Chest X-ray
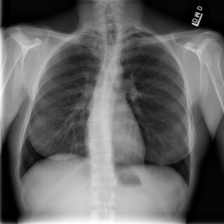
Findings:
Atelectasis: negative
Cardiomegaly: negative
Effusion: negative
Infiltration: negative
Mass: negative
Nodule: negative
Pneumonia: negative
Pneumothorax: negative
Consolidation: negative
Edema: negative
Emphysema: negative
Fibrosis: negative
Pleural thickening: negative
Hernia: negative